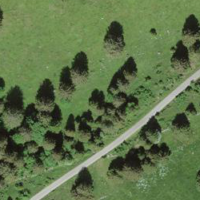
EUNIS habitat code: 41
Species observed at this site:
Parnassia palustris